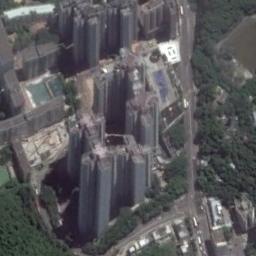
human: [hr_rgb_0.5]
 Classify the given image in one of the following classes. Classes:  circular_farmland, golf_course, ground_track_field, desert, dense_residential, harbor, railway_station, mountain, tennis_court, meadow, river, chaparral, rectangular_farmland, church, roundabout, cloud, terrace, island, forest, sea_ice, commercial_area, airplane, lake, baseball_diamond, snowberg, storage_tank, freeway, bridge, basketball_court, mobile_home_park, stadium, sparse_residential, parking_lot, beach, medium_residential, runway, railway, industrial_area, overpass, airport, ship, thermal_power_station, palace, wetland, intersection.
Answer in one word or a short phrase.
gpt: commercial_area